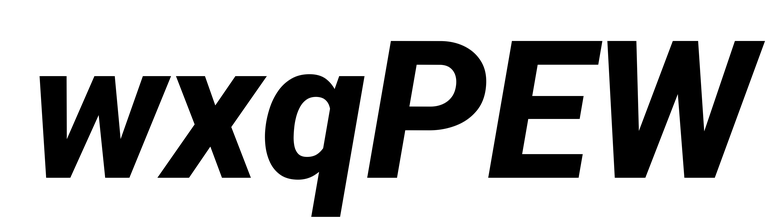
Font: Roboto-Italic_ExtraBold_Italic